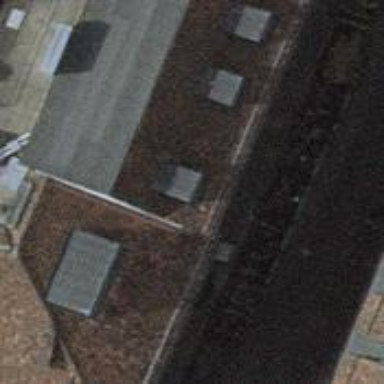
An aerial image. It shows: Building with skillion roof made of roof tiles.